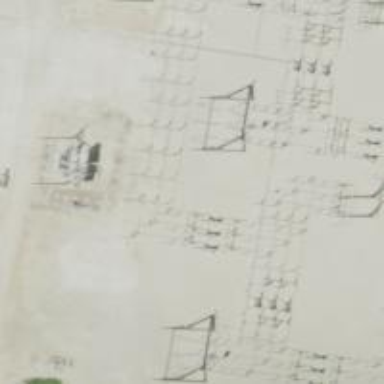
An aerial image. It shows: Switch used for power control.